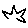
Label: star